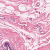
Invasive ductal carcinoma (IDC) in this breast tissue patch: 0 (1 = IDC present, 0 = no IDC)